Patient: sex M, age 51
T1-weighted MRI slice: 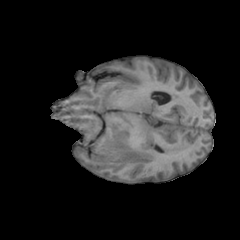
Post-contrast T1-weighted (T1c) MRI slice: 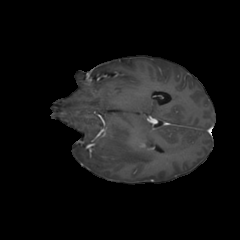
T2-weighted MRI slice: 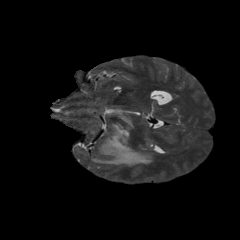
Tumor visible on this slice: yes
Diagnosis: Glioblastoma, IDH-wildtype
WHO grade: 4